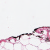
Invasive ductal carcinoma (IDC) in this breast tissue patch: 0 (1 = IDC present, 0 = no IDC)